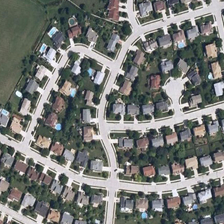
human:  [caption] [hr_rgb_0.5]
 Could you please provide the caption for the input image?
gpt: houses of different colors are lied up orderly along the winding roads .

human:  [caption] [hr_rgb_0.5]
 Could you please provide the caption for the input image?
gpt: houses of different colors are lied up orderly along the winding roads .

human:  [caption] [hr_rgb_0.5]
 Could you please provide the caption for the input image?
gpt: this residential area is separated by white curved roads .

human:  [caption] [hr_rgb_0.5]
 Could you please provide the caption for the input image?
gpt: houses of different colors are lied up orderly along the winding roads .

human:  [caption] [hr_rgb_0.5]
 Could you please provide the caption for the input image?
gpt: many buildings and green trees are in a dense residential area .